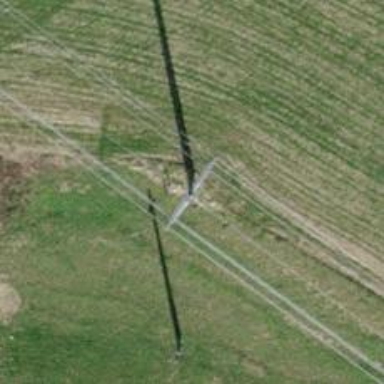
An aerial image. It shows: Power pole.